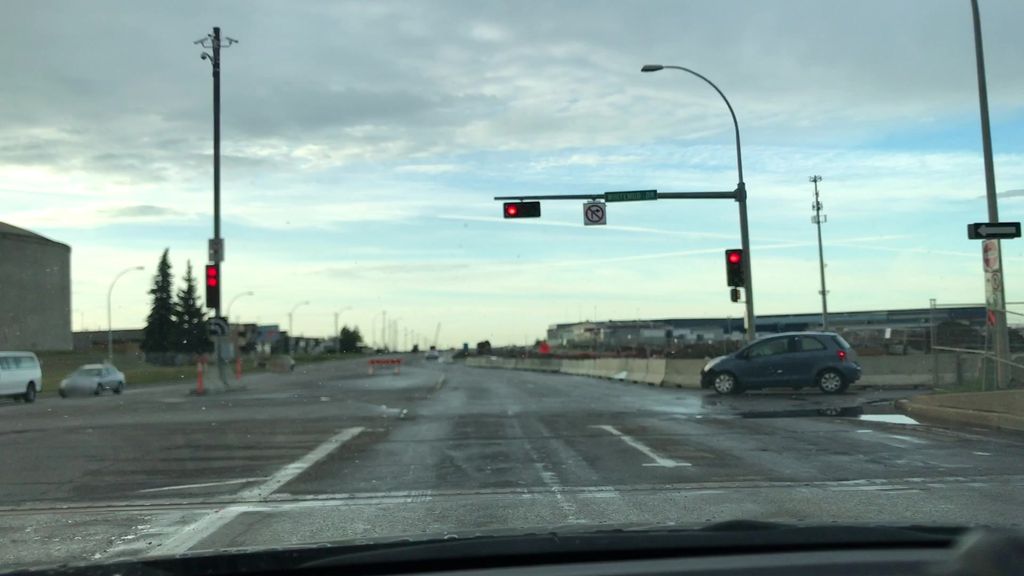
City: edmonton